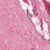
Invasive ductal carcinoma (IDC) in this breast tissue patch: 0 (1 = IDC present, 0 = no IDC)